Question: The width of the following form is not constrained properly when using Firefox. Instead it spans the whole screen although in Chrome it does not.
'''
<form class="form-horizontal" role="form">
<legend class="righter">Legend</legend>
<div class="form-group">
<label for="title" class="col-lg-2 control-label">Title</label>
<div class="col-lg-4">
<input type="text" class="form-control" id="title" placeholder="..." />
</div>
</div>
<div class="form-group">
<label for="id" class="col-lg-2 control-label">UUID</label>
<div class="col-lg-4">
<input type="text" class="form-control" id="description" placeholder="..."/>
</div>
</div>
</form>
'''
In JSFiddle it behaves similarly to Firefox:
<URL>
How can I make it look like in the following picture (except for the marks) and diminish the width of the inputs?

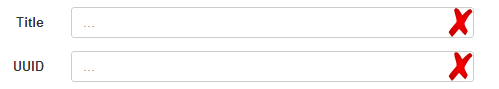
Answer: # Bootstrap Grid
At some point the <URL> will try to collapse the fields.
There are four grid classes:
- 'col-xs-*'- 'col-sm-*'- 'col-md-*'- 'col-lg-*'
Part of the problem when looking at the code in jsFiddle is you have less real estate to look at. When I open your code in firefox and append <URL> to the fiddle name, I am able to get the proper behavior by making the screen wider than 1200 pixels.
# Solution
One solution would just be to narrow the breaking point by choosing a smaller grid column from the list above.
'''
<div class="form-group">
<label for="title" class="col-xs-2 control-label">Title</label>
<div class="col-xs-4">
<input type="text" class="form-control" id="title" placeholder="..." />
</div>
</div>
'''
Here's a fiddle: <URL>
Which will look like this at any screen width:

For more info you can look at <URL> on the Bootstrap CSS page.
# Breakpoint Demo
Here's proof that your demo is working correctly by breaking at :
:

: